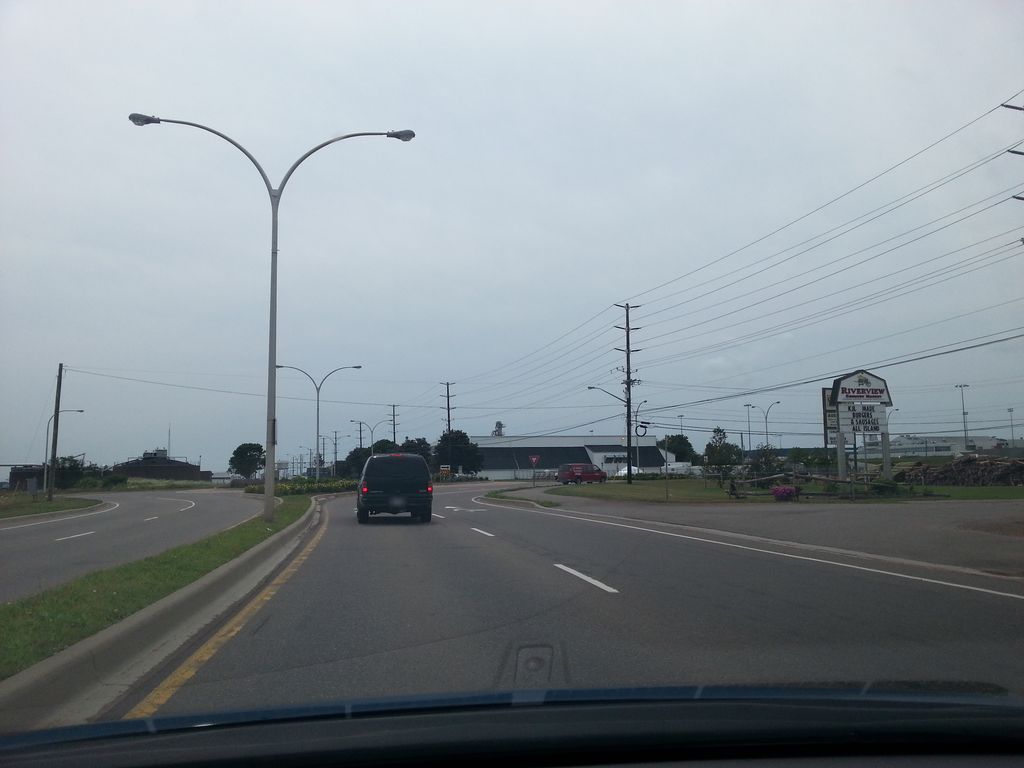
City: charlottetown